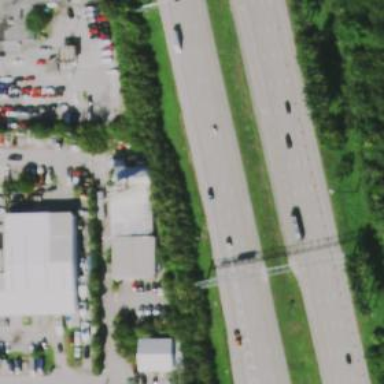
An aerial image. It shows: Motorway junction.